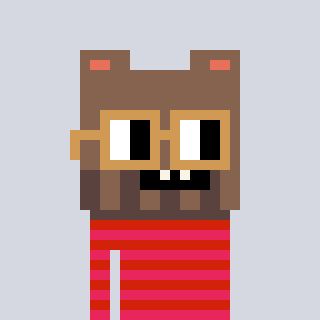
a pixel art character with square brown glasses, a bear-shaped head and a red-colored body on a cool background